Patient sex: M
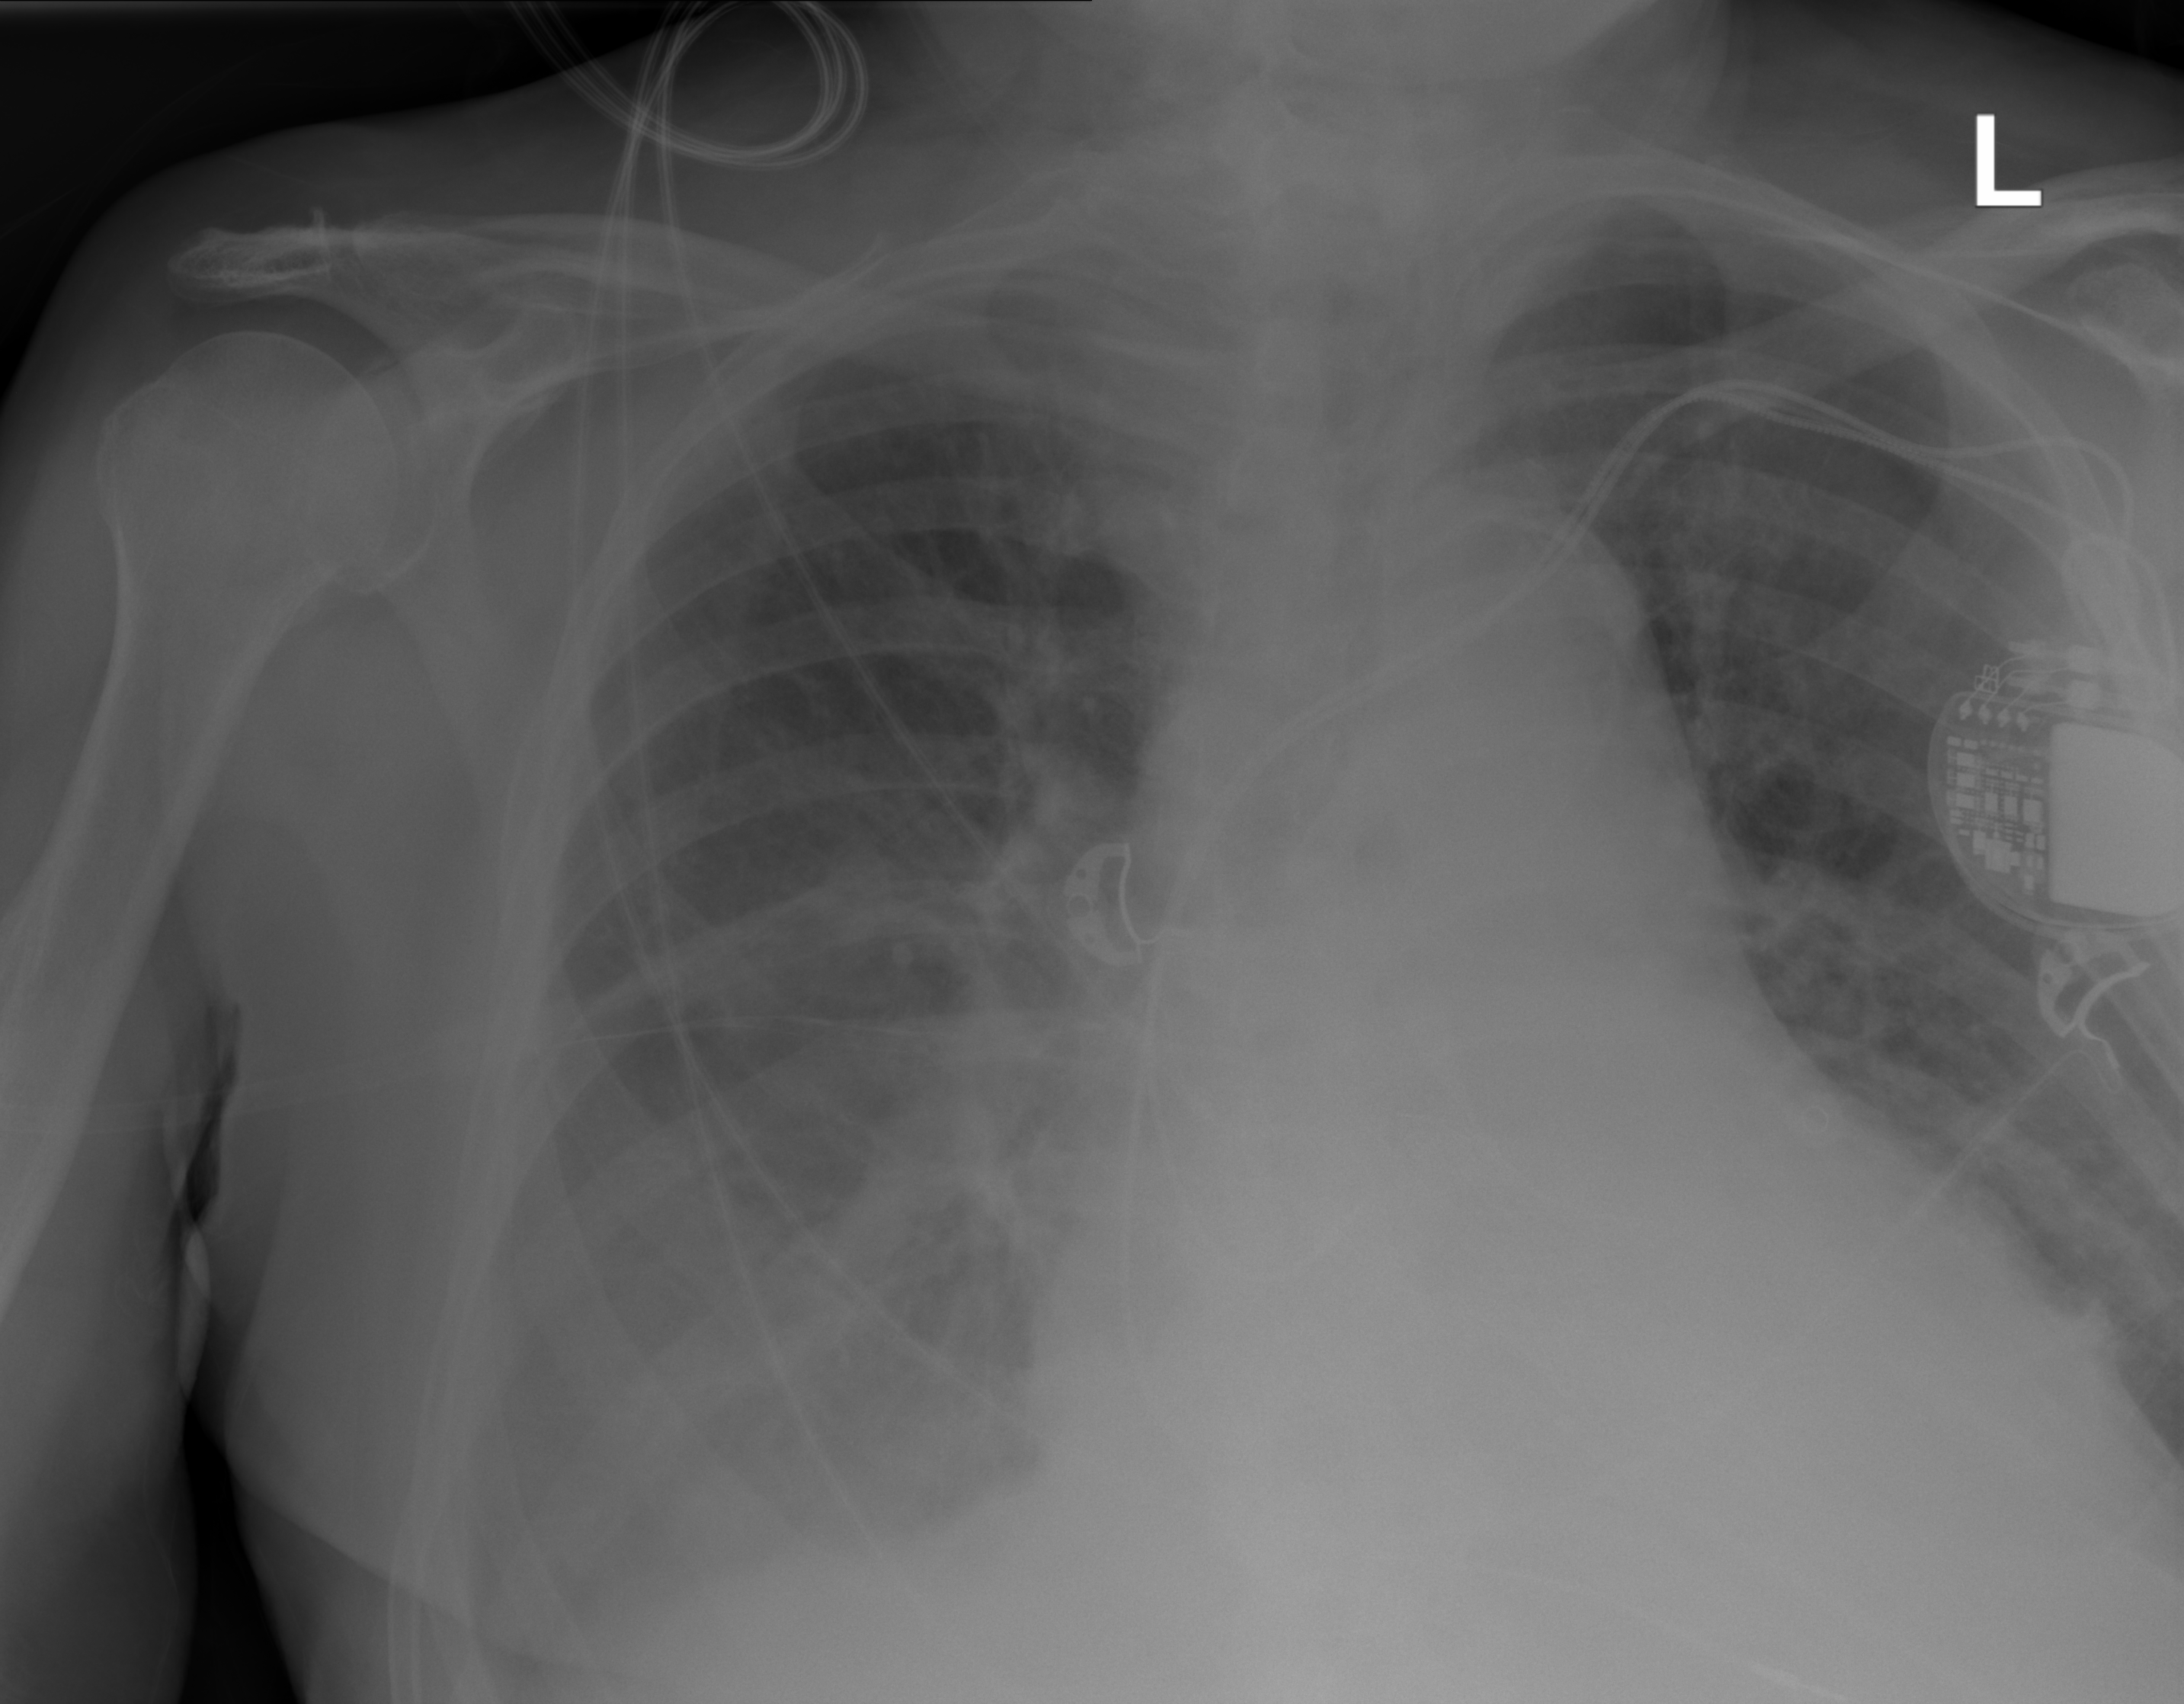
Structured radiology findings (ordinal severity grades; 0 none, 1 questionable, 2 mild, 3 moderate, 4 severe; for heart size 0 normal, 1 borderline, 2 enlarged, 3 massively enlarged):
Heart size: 2
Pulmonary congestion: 2
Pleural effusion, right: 2
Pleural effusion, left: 0
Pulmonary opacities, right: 0
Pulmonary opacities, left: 2
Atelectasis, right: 2
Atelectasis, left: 2